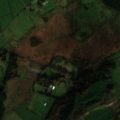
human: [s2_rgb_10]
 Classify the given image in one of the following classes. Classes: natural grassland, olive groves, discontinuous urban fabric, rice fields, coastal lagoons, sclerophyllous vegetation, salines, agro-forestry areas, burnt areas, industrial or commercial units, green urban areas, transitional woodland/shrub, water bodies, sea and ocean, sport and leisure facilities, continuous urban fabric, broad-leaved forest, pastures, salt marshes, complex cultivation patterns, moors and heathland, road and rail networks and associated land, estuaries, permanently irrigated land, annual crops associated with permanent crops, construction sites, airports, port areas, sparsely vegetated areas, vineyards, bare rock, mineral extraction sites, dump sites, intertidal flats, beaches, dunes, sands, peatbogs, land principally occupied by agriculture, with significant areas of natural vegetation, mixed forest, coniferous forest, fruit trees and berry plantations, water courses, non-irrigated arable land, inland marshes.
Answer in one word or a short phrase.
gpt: pastures, land principally occupied by agriculture, with significant areas of natural vegetation, mixed forest, inland marshes